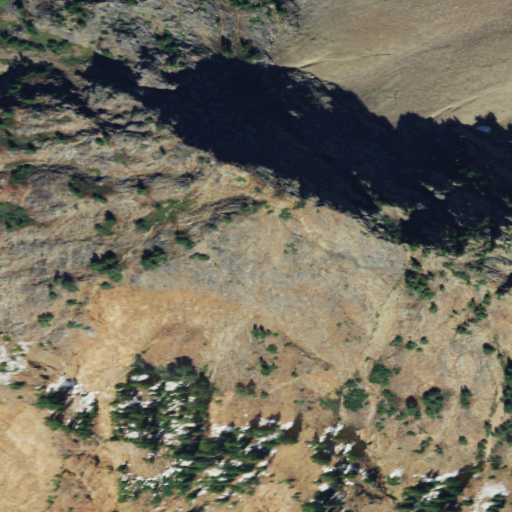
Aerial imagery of mountain in Washington named Red Mountain containing grassland, shrub, barren land, and evergreen forest